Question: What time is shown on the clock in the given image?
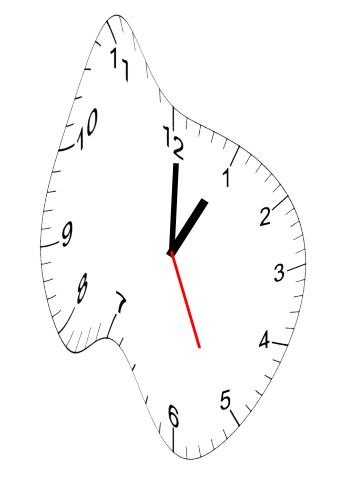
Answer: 01:00:26